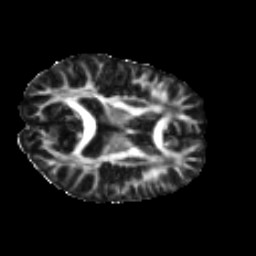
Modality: FA
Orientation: axial
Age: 72
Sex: male
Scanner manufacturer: ge
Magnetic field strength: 3 T
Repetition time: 7.8 s
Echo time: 0.0609 s